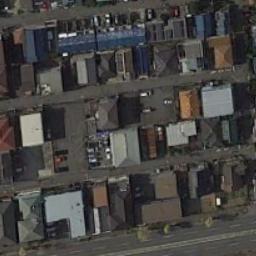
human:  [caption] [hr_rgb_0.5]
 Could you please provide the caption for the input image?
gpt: There are many roads in densely populated areas and densely arranged houses of various sizes and shapes and many vehicles .

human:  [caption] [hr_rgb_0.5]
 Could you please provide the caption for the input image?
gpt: There is a winding road to the left of the residential area .

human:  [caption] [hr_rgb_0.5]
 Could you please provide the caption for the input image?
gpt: A dense residential area has lots of houses with different colors of roofs .

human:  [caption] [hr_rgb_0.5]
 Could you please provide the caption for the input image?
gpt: The dense residential is next to the road with some cars .

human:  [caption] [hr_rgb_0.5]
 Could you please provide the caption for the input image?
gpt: There are buildings of different colors on a dense residential area .